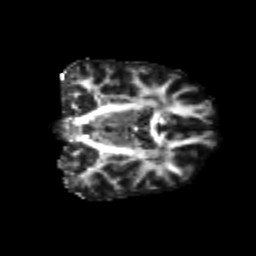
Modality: FA
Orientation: coronal
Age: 25
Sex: female
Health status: healthy
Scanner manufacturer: philips
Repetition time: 7.389 s
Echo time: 0.08599 s